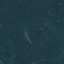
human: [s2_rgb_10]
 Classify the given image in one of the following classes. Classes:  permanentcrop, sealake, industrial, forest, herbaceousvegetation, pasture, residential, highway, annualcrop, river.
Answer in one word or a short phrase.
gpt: Forest